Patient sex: F
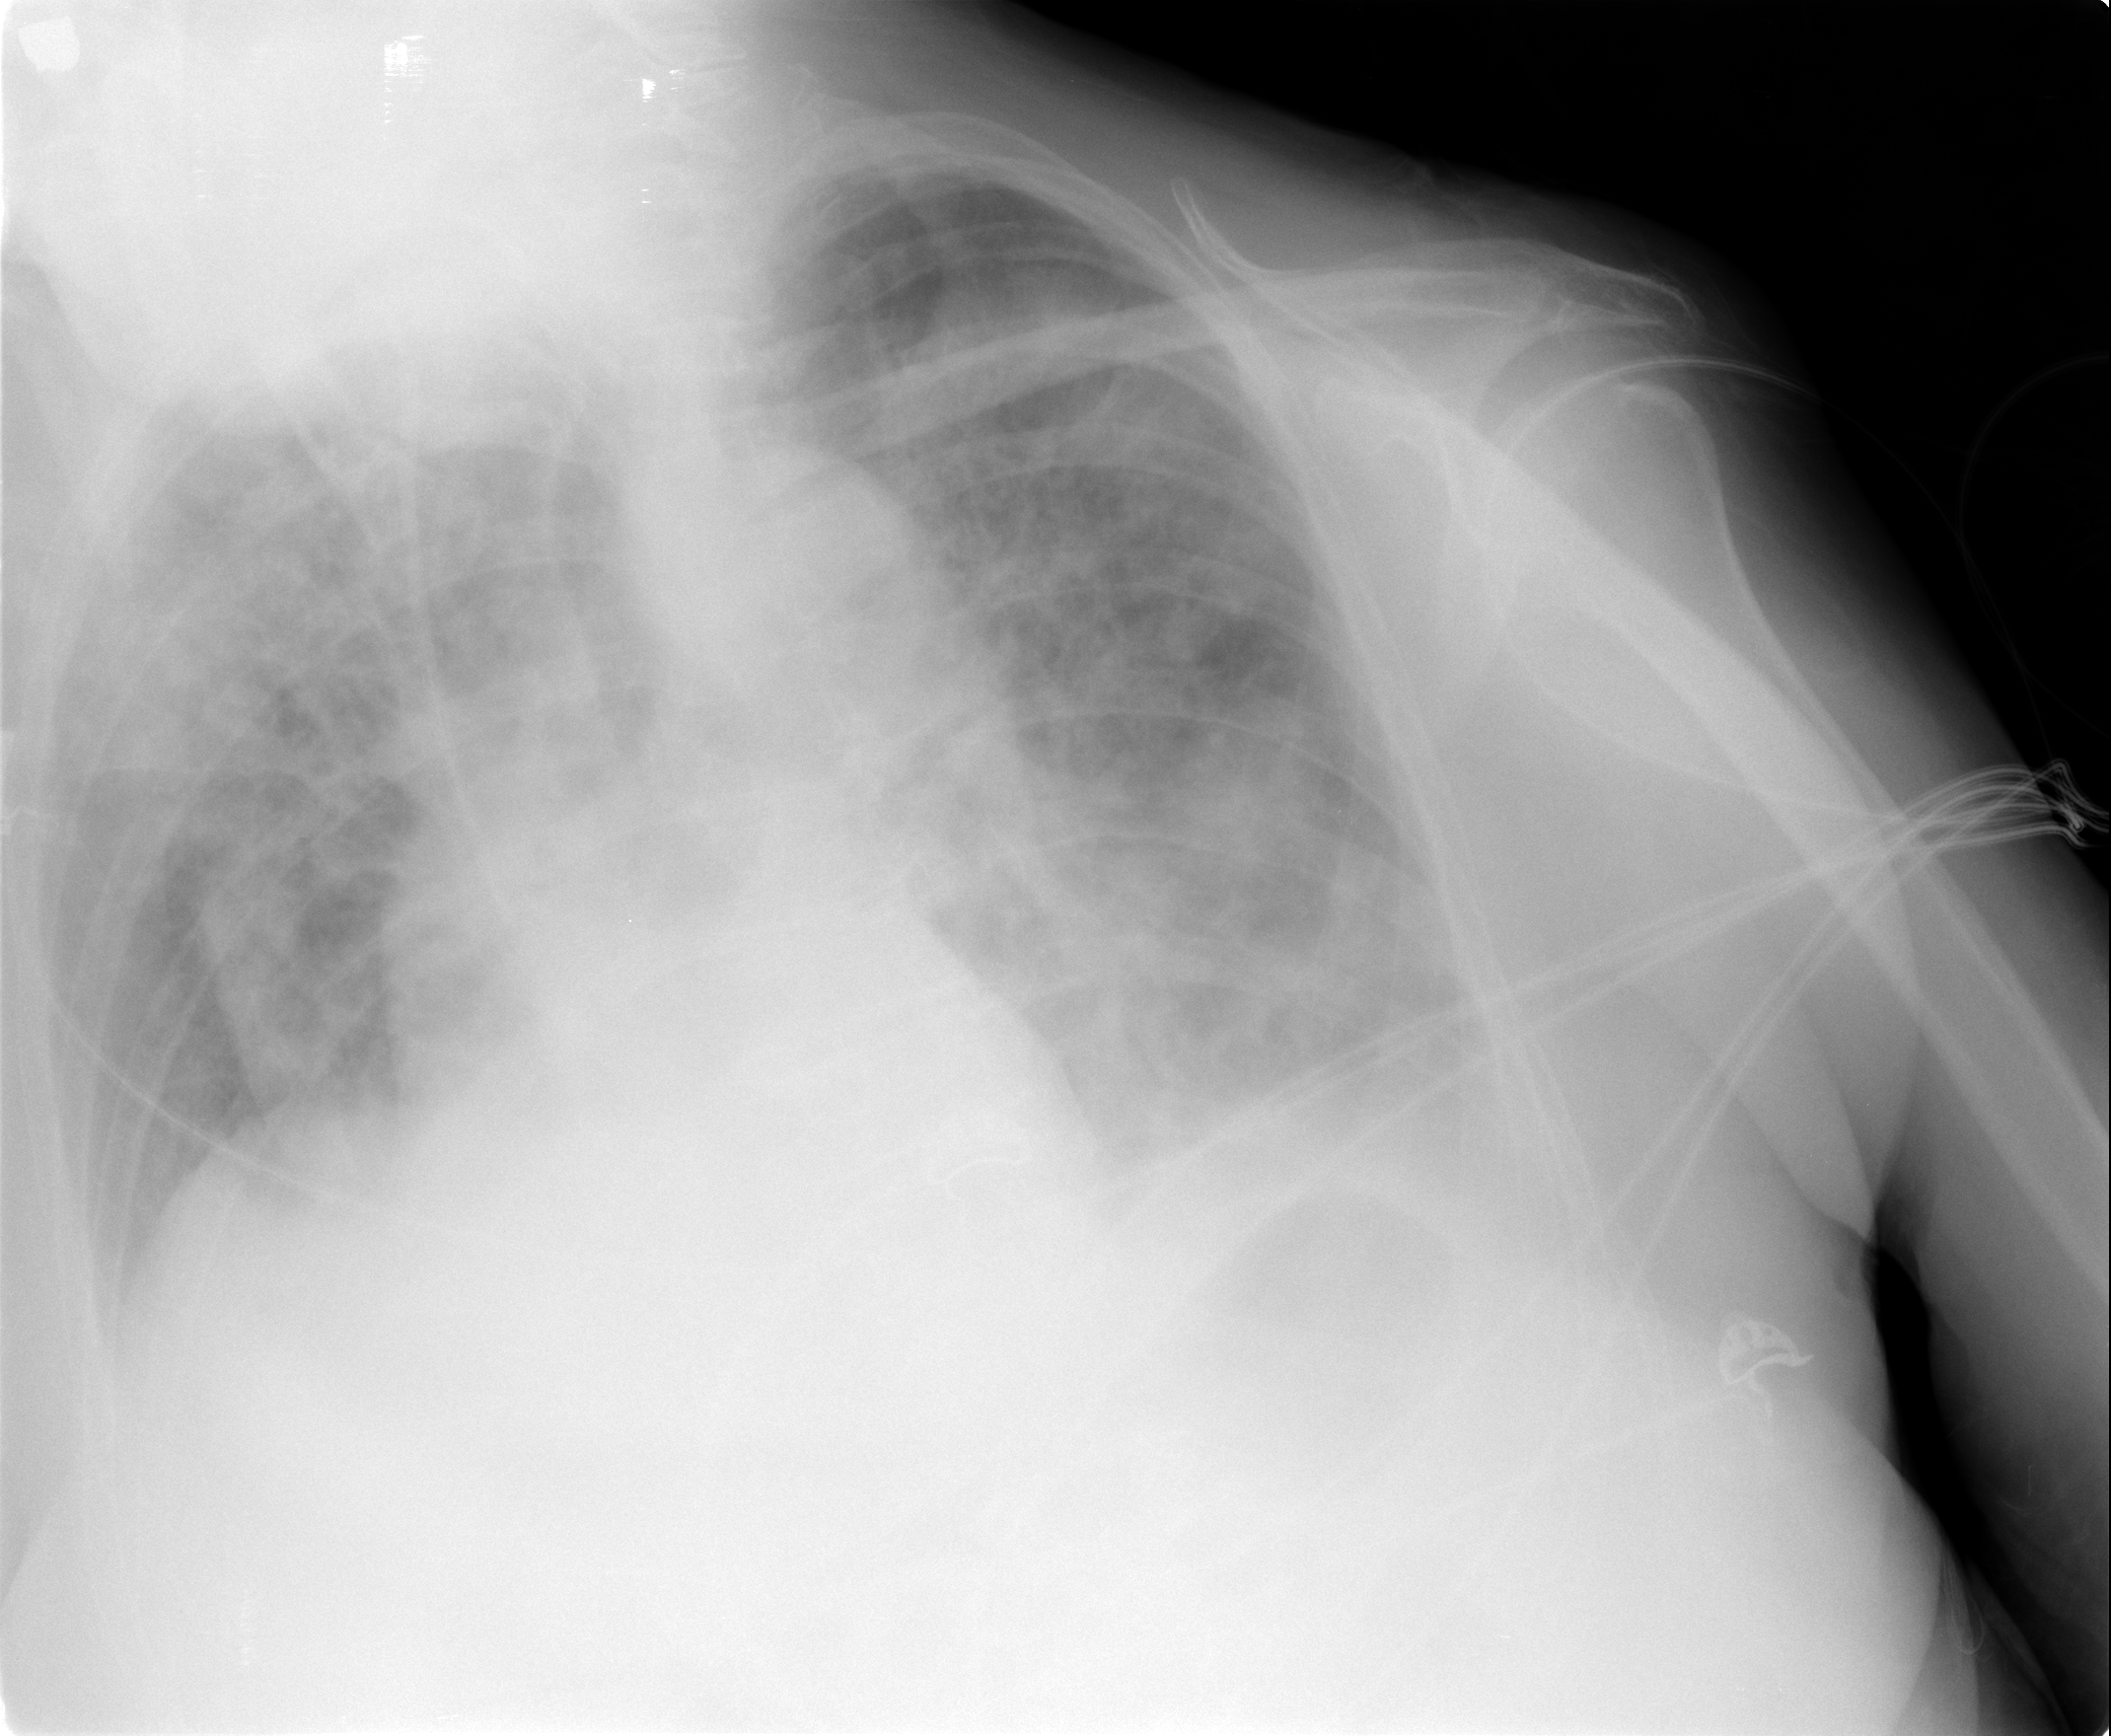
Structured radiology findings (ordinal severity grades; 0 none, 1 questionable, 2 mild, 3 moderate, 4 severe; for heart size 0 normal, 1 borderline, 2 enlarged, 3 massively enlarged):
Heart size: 0
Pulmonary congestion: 3
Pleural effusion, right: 2
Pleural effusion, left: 2
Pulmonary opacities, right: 3
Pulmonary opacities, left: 3
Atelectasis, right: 2
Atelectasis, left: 2